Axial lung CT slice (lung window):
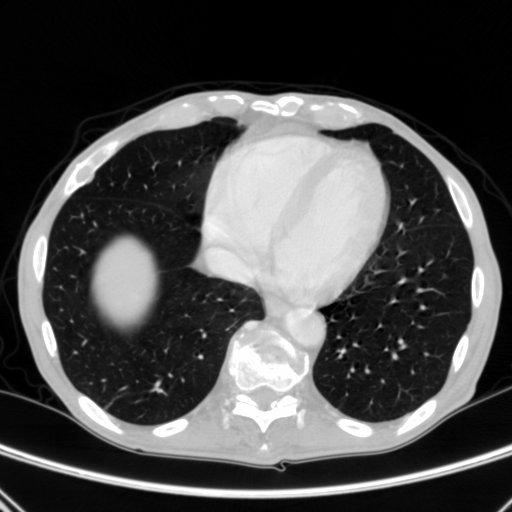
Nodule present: no